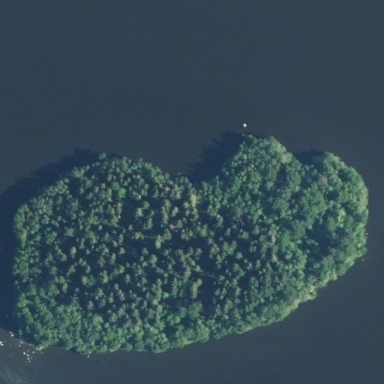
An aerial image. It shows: Islet covered with woodland. The area is classified as forest land.